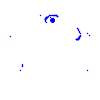
Particle: kaon